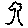
Label: tree